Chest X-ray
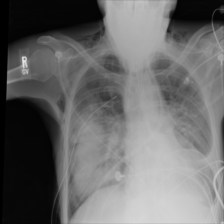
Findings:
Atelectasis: positive
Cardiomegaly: negative
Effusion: positive
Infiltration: negative
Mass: negative
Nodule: negative
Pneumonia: negative
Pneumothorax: positive
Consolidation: positive
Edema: negative
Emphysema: positive
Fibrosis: negative
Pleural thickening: negative
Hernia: negative